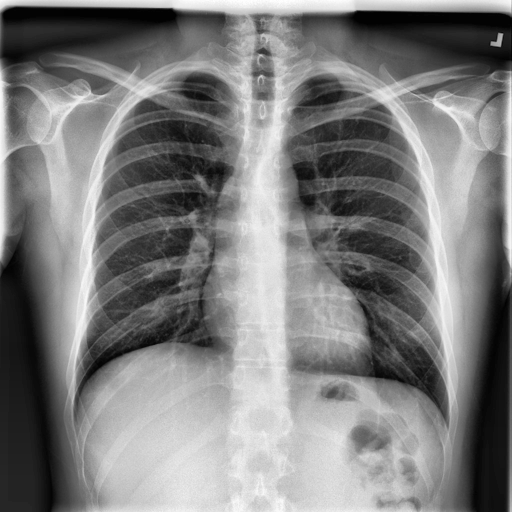
Finding: NORMAL